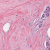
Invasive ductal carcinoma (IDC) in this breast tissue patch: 1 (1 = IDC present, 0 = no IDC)